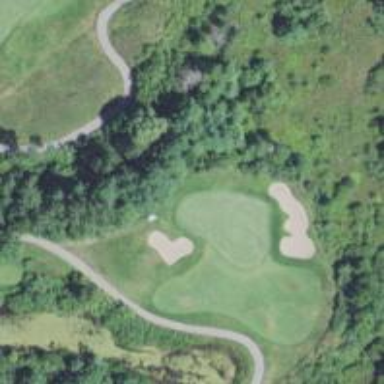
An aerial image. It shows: Golf hole.